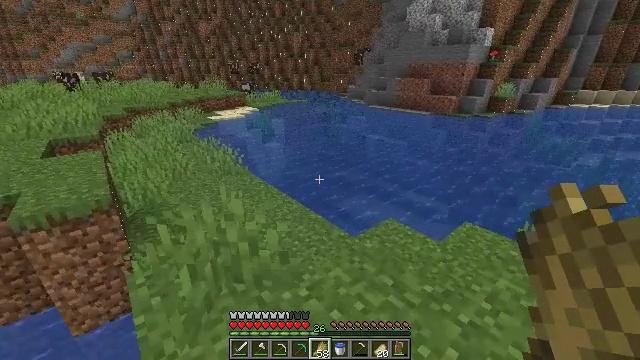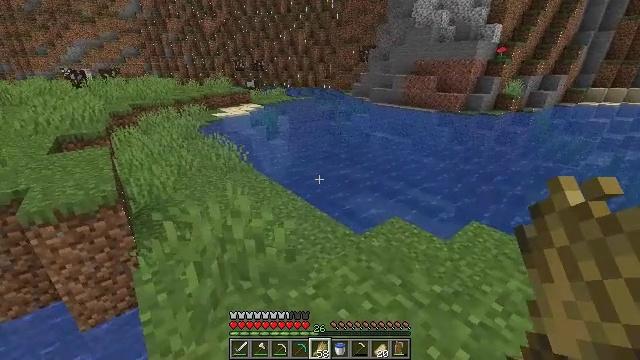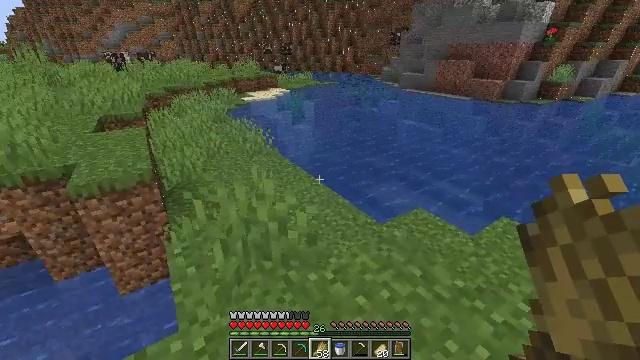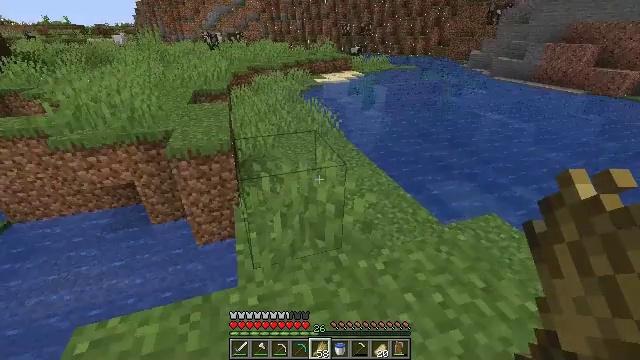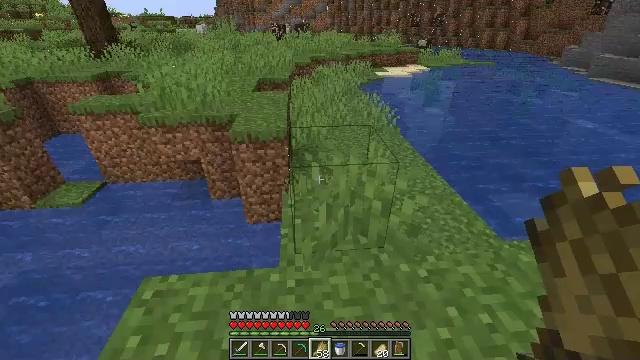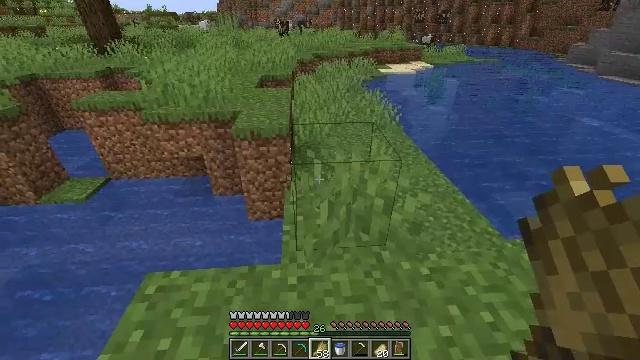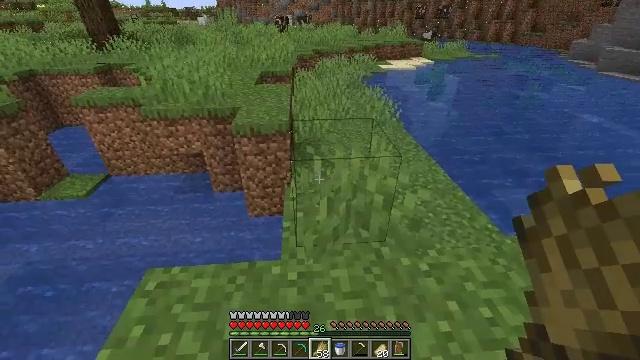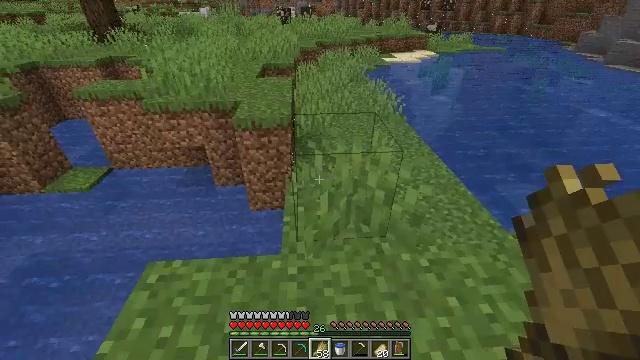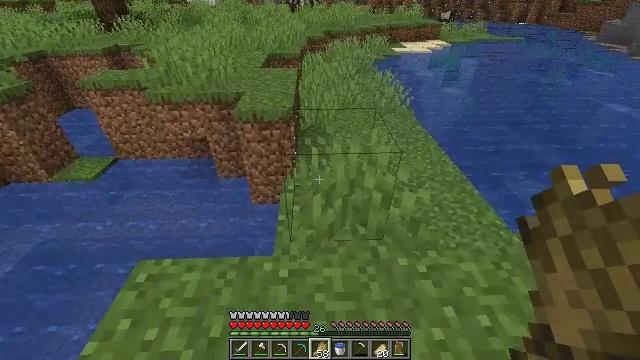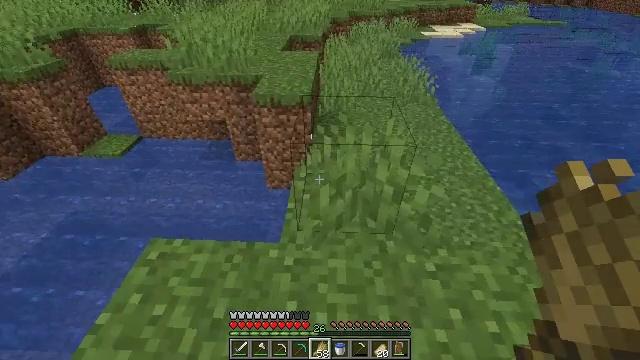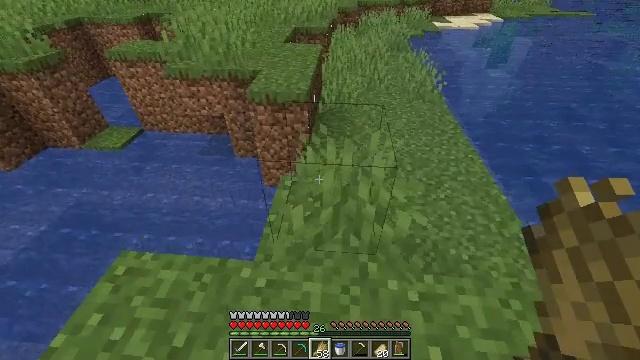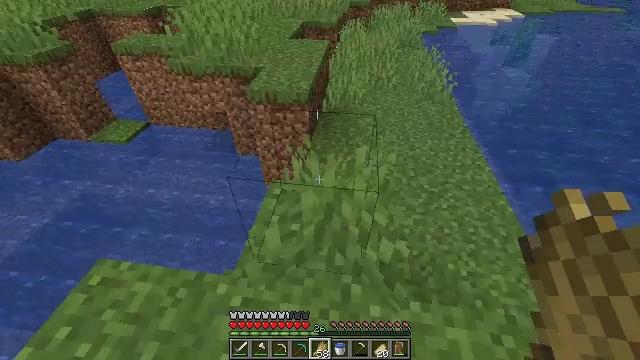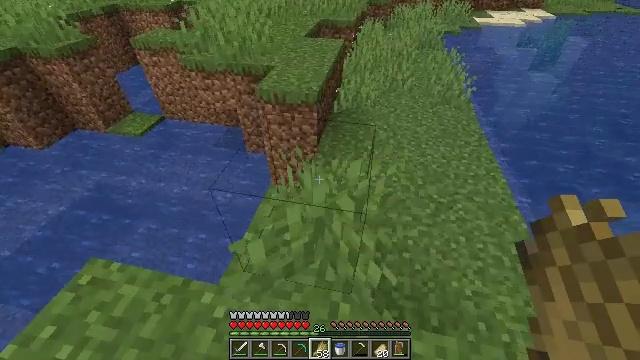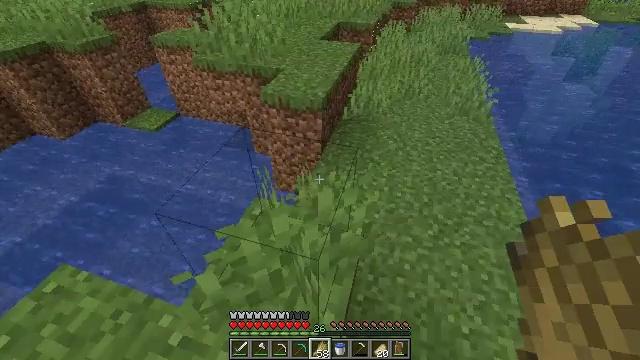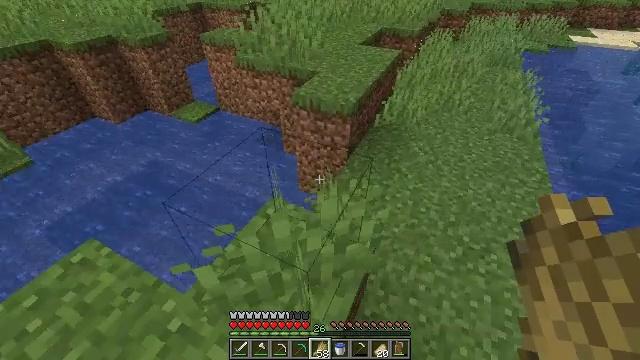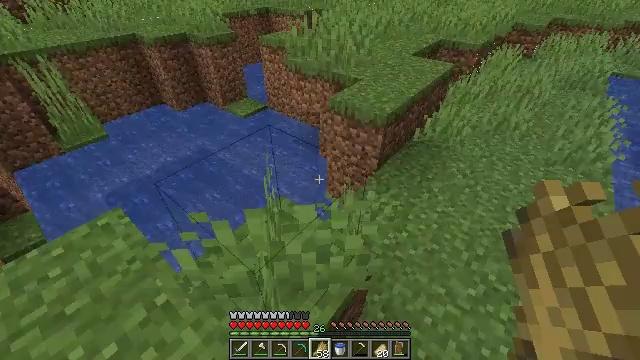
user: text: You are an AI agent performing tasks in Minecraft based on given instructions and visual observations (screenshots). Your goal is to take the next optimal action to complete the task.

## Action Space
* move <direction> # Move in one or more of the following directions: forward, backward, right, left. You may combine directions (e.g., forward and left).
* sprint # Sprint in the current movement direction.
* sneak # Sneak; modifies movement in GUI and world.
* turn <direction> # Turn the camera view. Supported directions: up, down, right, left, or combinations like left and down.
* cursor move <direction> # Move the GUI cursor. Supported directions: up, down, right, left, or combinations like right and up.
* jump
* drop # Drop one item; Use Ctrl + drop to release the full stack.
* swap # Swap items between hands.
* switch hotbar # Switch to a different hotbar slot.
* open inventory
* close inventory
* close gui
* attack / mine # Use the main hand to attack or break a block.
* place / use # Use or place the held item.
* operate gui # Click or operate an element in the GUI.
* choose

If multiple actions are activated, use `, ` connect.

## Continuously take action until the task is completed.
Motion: motion action
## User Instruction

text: Recycle the birch fence.
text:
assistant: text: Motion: no_op
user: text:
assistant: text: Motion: turn left and down
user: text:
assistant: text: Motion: turn left and down
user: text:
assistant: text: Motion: turn left and down
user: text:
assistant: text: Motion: no_op
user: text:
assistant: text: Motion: no_op
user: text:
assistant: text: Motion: move forward and move right, turn down
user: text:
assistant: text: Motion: move forward and move right, turn left and down
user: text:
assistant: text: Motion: move forward and move right, turn left and down
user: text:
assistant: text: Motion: move forward and move right, turn left and down
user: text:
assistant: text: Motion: move forward and move right, turn left and down
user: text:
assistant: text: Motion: move forward and move right, turn left
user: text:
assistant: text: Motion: move forward and move right, turn left
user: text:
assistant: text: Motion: move right, turn left
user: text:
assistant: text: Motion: move right, turn left and up
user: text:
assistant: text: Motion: move right, turn left and up
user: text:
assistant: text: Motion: move back and move right, turn left and up
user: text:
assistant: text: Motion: move back and move right, turn left and up
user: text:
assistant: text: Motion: move back and move right, turn left and up
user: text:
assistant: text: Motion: move back and move right, turn left and up
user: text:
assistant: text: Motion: move back, turn left
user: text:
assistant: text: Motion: no_op
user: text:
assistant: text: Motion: turn left
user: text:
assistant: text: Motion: turn left
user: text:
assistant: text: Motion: turn left
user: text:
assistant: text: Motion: no_op
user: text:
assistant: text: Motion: turn left and up
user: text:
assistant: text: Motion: turn left and up
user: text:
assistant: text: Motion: turn left and up
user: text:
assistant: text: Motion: no_op